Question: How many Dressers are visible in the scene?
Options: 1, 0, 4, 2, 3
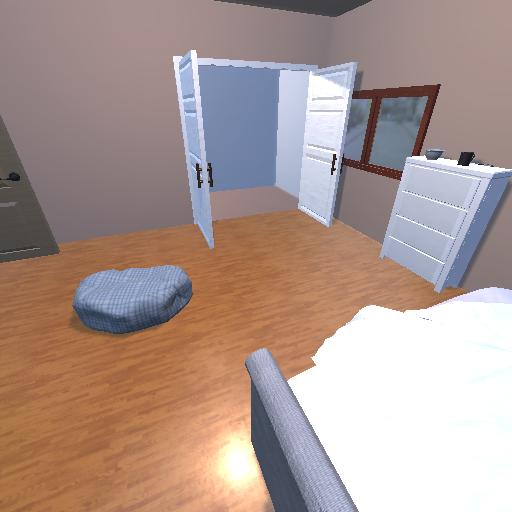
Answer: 1